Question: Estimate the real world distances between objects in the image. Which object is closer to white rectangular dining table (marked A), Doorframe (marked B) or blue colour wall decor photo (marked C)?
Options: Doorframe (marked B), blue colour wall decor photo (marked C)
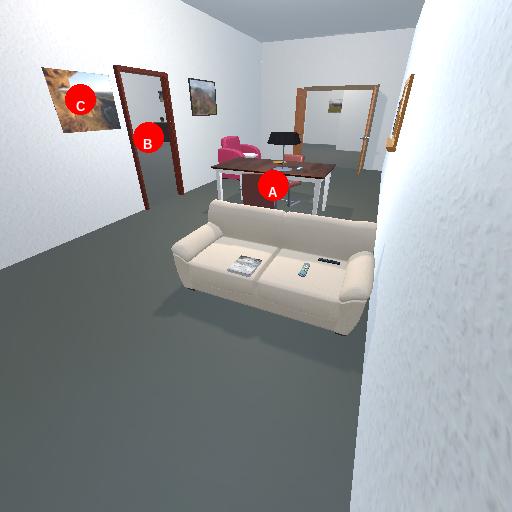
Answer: Doorframe (marked B)